Chest X-ray. View position: PA
Patient age: 48
Patient sex: F
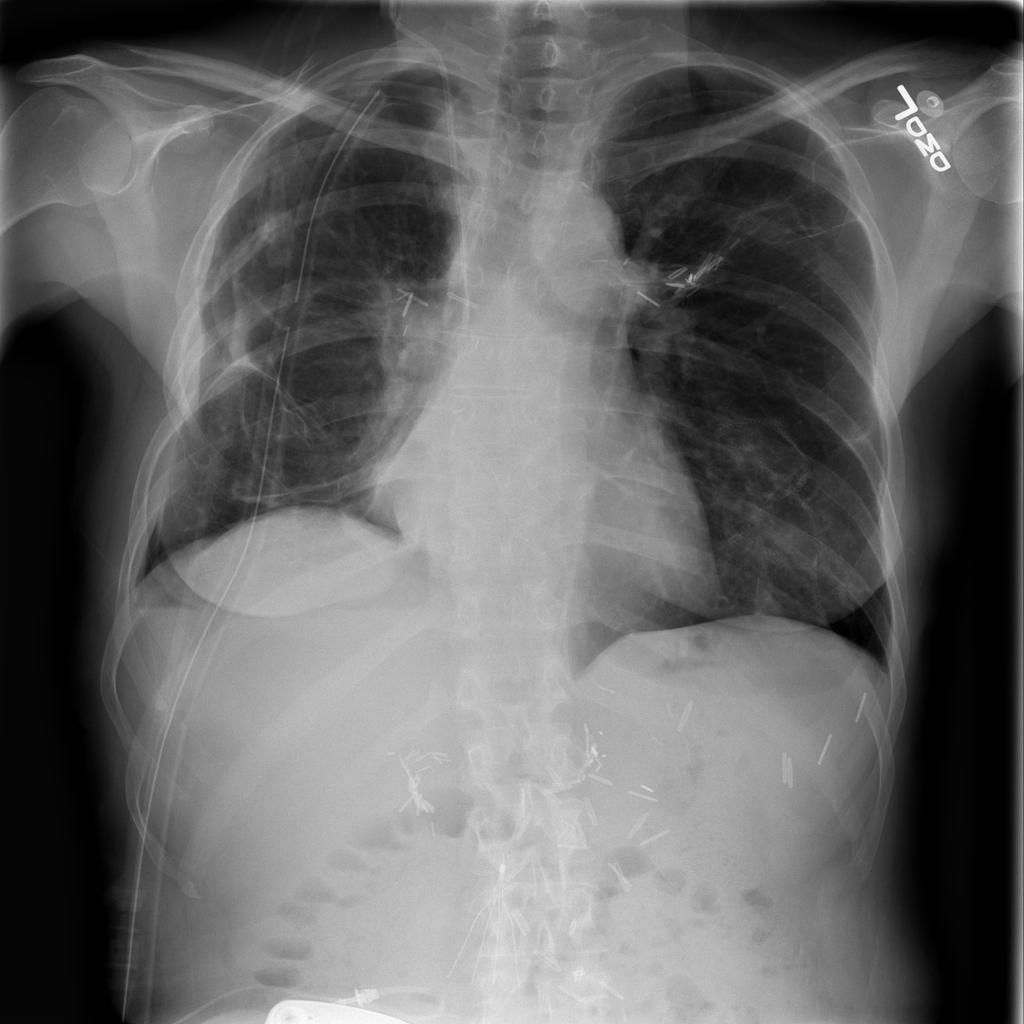
Finding: Pneumothorax